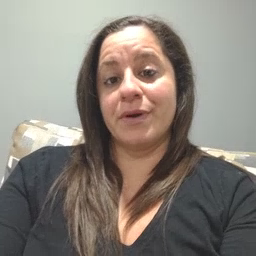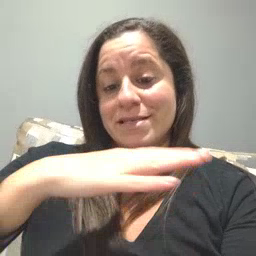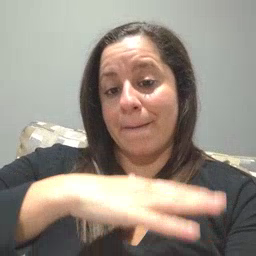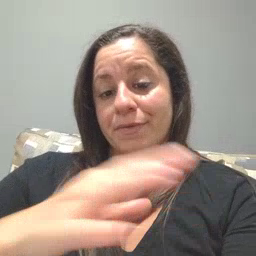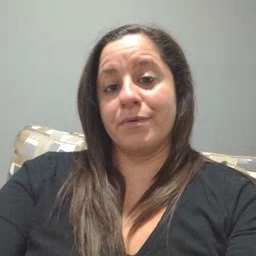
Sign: table